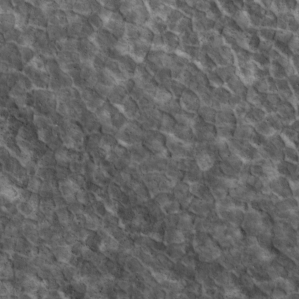
Label: non_frost